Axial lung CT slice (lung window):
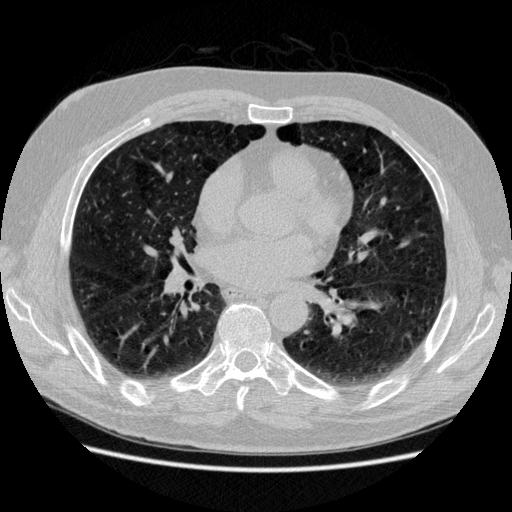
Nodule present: no